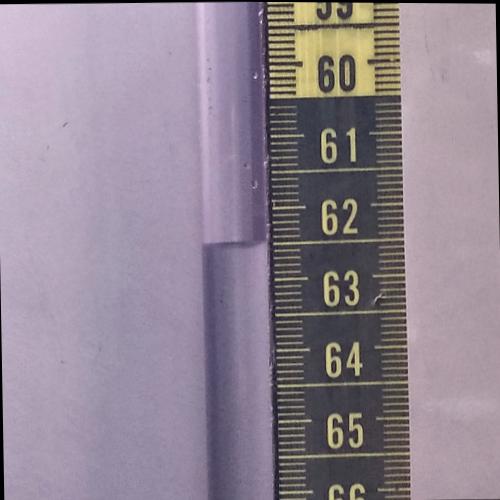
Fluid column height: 62.5 cm